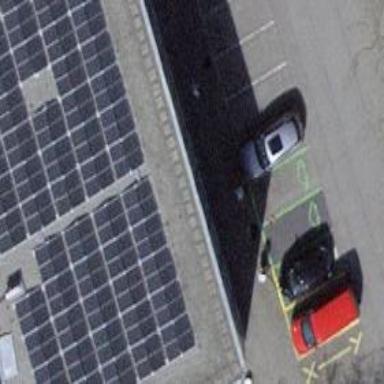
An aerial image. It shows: Charging station.